Question: I have a dataset that has repeated measures within a plot. The data-set looks like this

And I want to extract all the rows which begin with 1 (1a, 1b, 1c). Samples were measured from these plots 15 times, with three repeated measures taken during each sampling event. So the final 'data.frame' should have a total of 135 observations (3x3x15).
This is the code I have used...
'''
Station1 <- BISC1FeldsParData[BISC1FeldsParData$Plot == c("1a", "1b", "1c"),]
'''
Yet the resulting 'data.frame' only has 45 observations. It seems as though I lose the replicates within each sampling event for each of the plots.
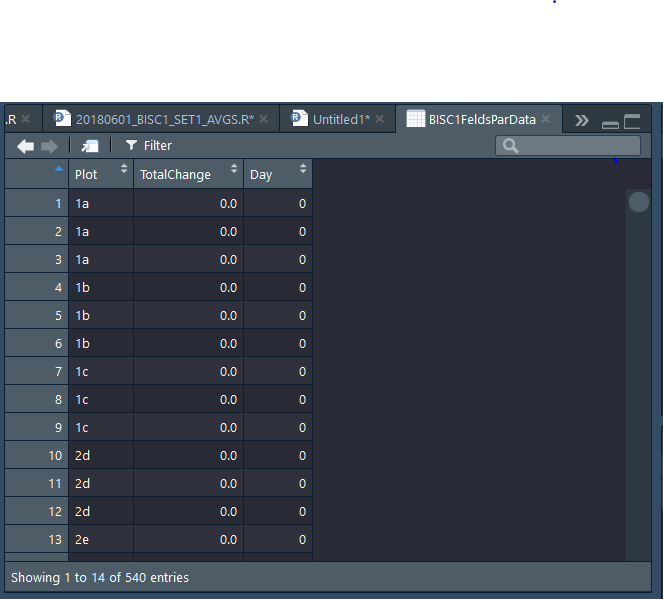
Answer: You have to replace '==' with '%in%':
'''
Station1 <- BISC1FeldsParData[BISC1FeldsParData$Plot %in% c("1a", "1b", "1c"), ]
'''
---
Or we can use 'grep':
'''
Station1 <- BISC1FeldsParData[grep("^1", BISC1FeldsParData$Plot), ]
'''
Explanation: The regexp string '"^1"' matches entries that start with '"1"'.
---
Or use 'subset'
'''
Station1 <- subset(BISC1FeldsParData, Plot %in% c("1a", "1b", "1c"))
'''
---
Or 'dplyr::filter'
'''
Station1 <- dplyr::filter(BISC1FeldsParData, Plot %in% c("1a", "1b", "1c"))
'''